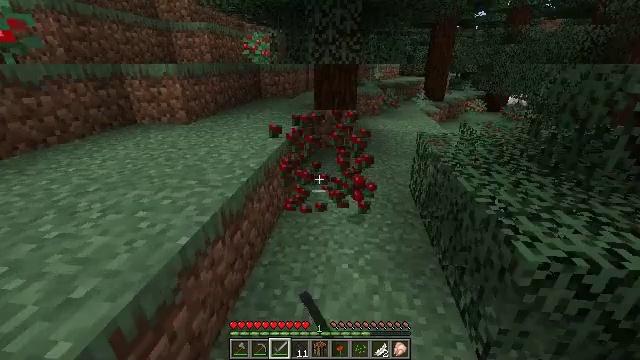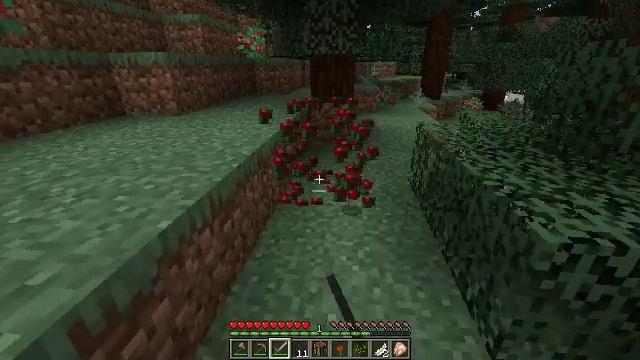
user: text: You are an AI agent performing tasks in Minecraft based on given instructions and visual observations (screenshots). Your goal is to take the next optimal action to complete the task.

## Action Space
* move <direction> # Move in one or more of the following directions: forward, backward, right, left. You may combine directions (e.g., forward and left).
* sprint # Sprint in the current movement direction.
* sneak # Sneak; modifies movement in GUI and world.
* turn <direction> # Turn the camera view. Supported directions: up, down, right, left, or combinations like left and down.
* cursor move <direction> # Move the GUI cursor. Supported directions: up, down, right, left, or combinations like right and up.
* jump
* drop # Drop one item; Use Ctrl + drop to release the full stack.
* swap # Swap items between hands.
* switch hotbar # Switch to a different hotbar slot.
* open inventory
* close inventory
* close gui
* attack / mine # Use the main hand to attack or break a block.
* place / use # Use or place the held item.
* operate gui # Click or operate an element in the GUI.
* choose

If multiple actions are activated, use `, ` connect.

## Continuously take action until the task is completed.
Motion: motion action
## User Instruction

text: Gather sweet berries from the bush.
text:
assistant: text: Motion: no_op
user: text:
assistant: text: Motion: attack / mine